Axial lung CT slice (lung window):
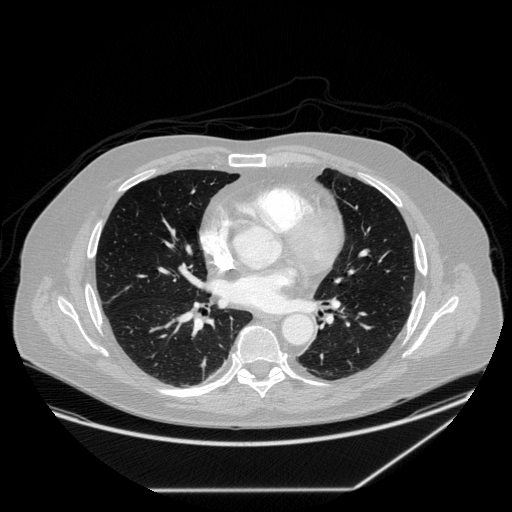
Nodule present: no